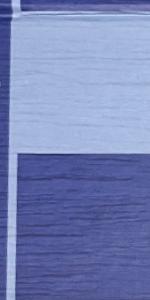
Label: Empty